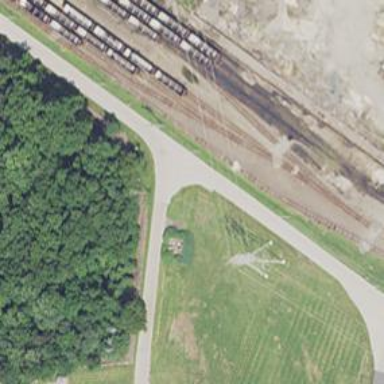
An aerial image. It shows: Railway spur service.